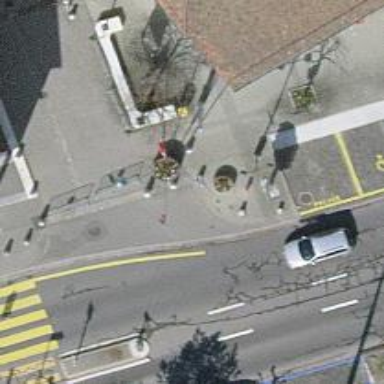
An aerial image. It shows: Bollard barrier.